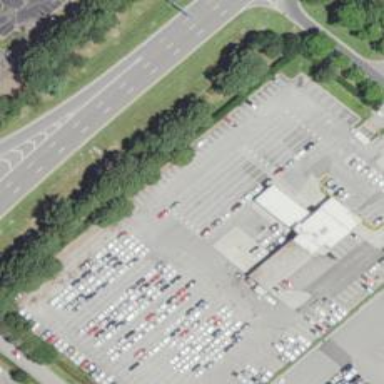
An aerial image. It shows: Car rental facility.